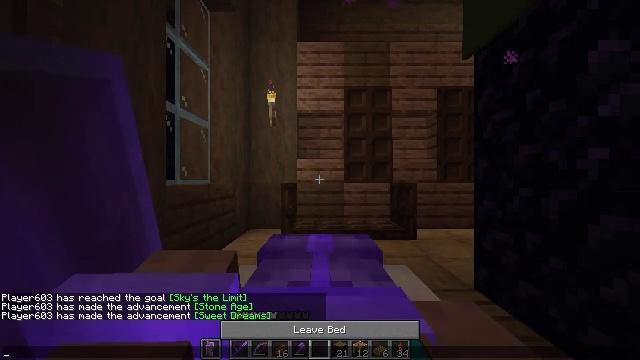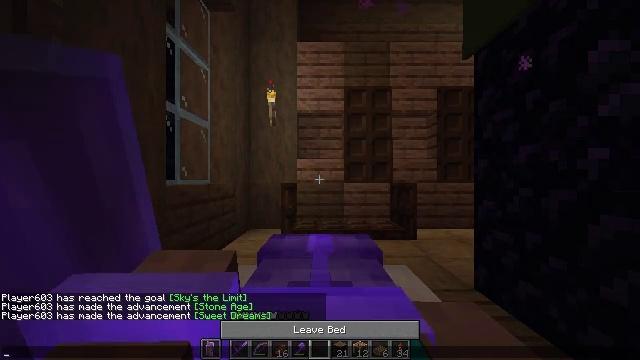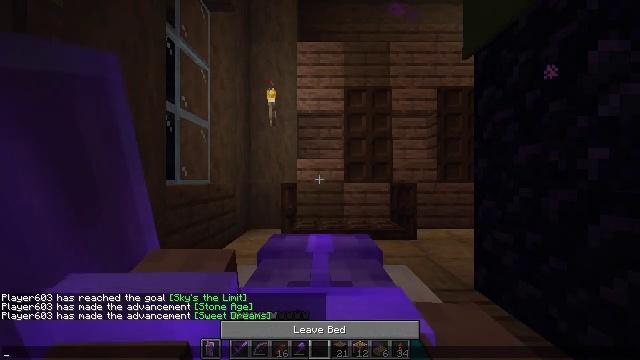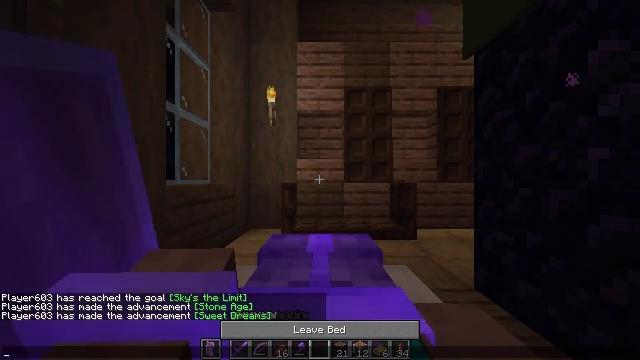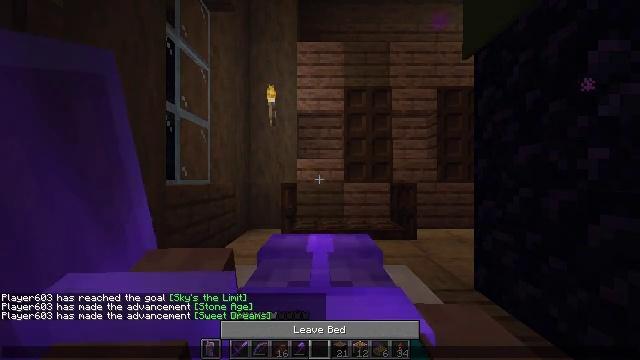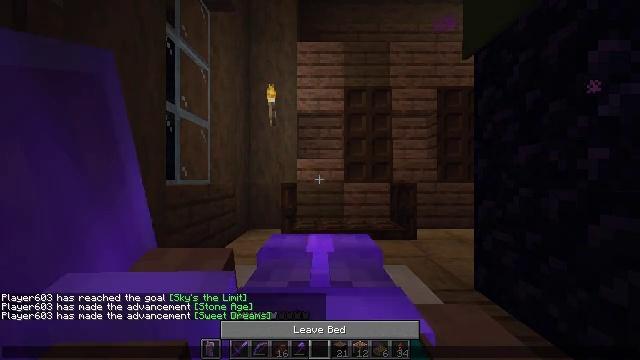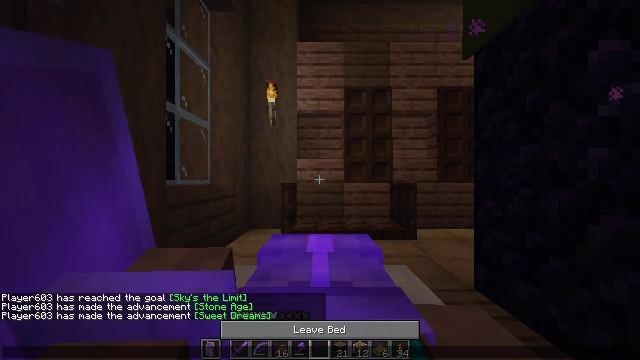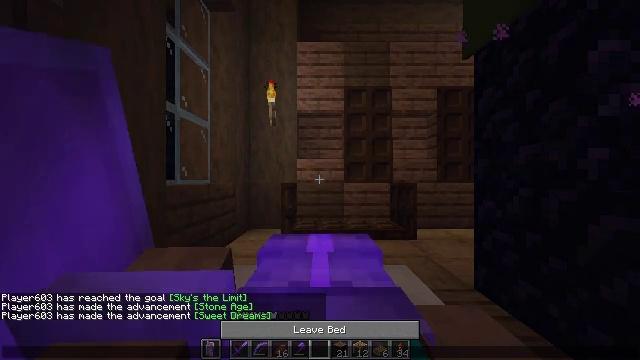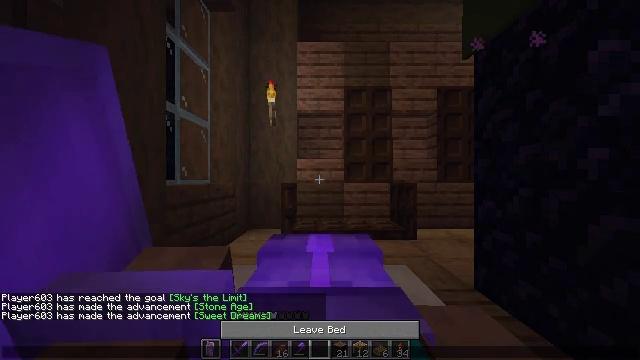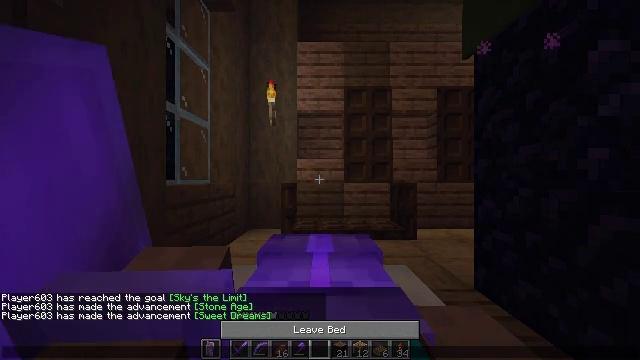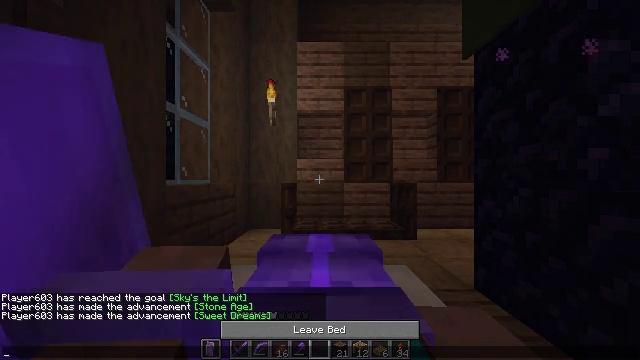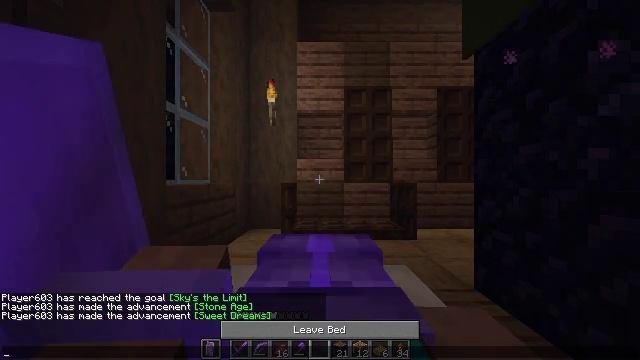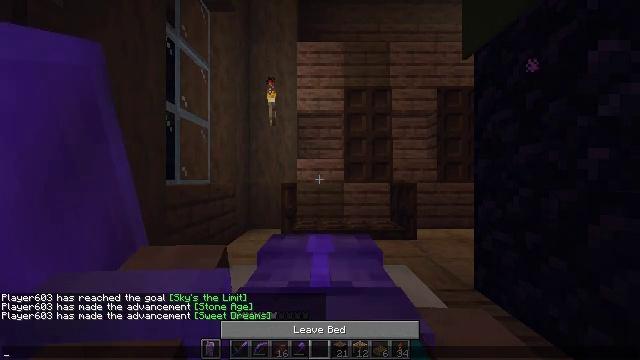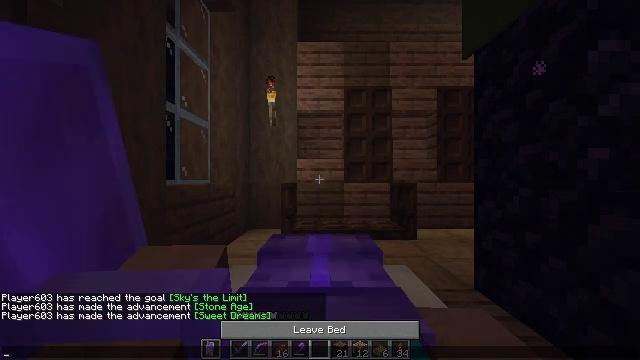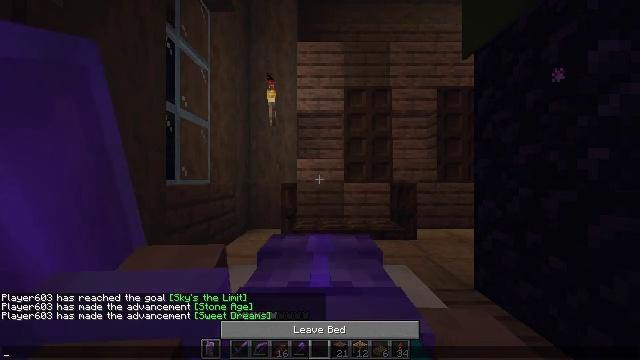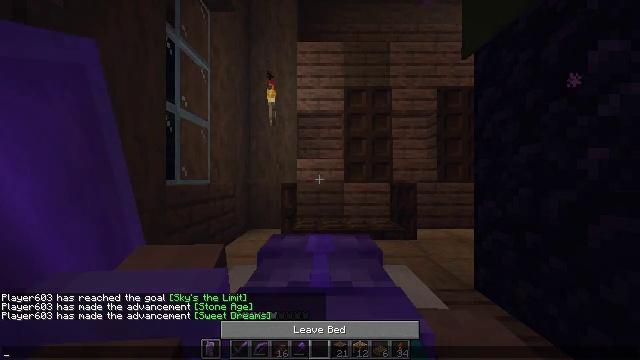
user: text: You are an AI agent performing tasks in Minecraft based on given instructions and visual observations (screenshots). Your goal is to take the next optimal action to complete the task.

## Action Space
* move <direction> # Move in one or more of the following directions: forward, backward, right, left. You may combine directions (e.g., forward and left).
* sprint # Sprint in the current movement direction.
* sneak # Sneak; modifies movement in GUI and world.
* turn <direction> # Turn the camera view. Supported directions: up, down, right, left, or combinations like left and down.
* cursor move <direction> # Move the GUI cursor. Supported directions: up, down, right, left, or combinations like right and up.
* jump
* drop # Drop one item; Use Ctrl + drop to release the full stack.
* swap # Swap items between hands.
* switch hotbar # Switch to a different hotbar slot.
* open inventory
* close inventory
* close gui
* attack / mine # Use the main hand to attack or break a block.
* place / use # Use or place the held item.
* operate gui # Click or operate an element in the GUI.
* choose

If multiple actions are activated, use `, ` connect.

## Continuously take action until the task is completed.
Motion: motion action
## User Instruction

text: Break the white bed to relocate it.
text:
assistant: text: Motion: no_op
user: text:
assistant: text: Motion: no_op
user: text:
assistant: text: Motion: no_op
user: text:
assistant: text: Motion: no_op
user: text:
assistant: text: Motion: no_op
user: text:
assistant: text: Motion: no_op
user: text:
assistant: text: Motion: no_op
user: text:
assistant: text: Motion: no_op
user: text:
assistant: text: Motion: no_op
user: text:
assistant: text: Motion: no_op
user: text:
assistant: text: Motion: no_op
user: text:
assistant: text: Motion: no_op
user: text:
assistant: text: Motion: no_op
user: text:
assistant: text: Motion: no_op
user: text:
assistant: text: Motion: no_op
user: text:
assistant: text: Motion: no_op
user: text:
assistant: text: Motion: no_op
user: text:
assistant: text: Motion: no_op
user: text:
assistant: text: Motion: no_op
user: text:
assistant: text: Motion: no_op
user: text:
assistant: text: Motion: no_op
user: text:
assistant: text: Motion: no_op
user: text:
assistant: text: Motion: no_op
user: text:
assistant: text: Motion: no_op
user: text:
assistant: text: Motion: no_op
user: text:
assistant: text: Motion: no_op
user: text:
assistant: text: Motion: no_op
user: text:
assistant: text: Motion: no_op
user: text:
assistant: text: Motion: no_op
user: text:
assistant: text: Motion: no_op